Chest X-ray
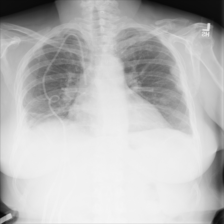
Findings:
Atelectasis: negative
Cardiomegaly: negative
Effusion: negative
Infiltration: negative
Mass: positive
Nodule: negative
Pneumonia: negative
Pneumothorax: negative
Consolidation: negative
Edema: negative
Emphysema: negative
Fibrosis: negative
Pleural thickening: negative
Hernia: negative